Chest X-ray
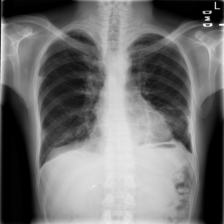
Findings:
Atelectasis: negative
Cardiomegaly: negative
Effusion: positive
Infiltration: positive
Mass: negative
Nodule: negative
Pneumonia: positive
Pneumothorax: negative
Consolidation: negative
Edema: negative
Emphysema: negative
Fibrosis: positive
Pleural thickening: positive
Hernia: negative